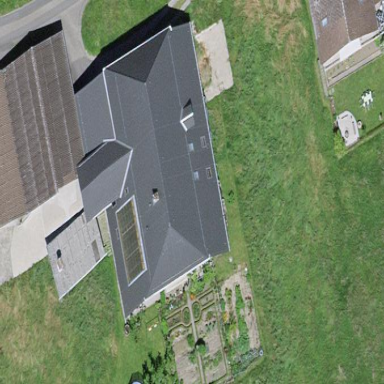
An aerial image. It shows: Farm building.